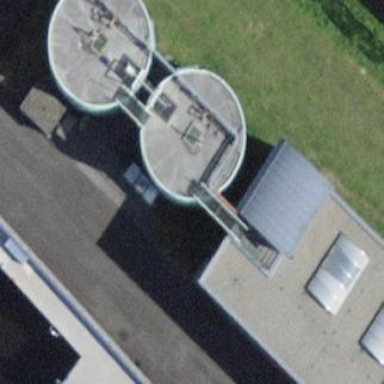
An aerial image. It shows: Silo building.